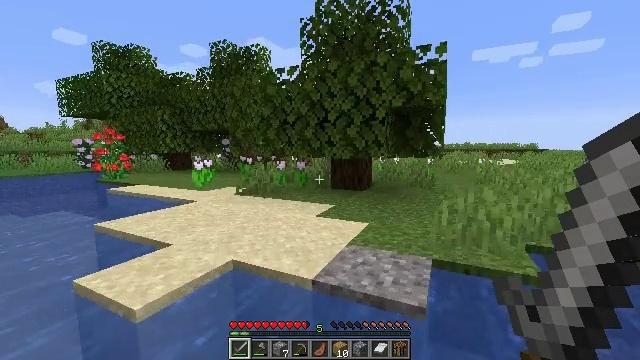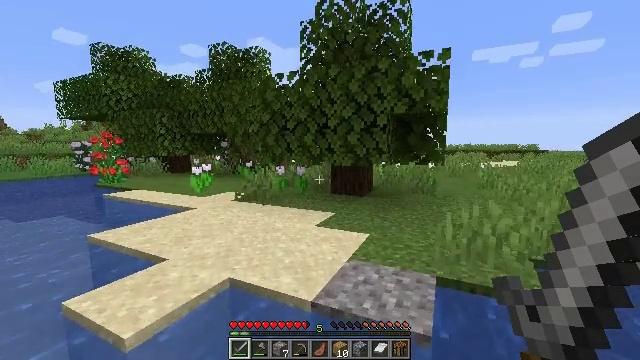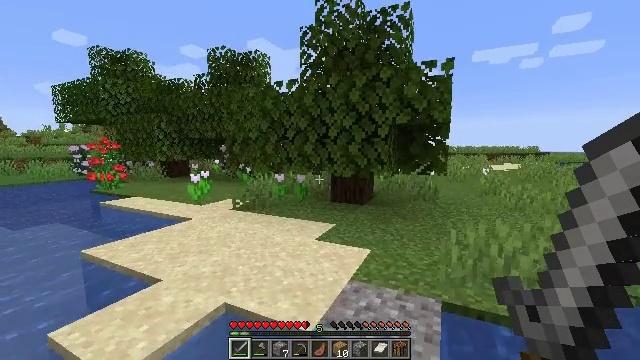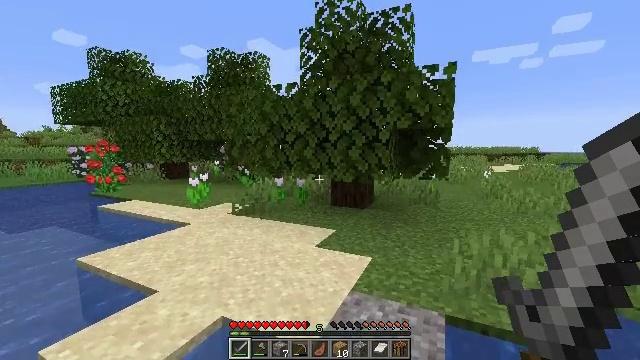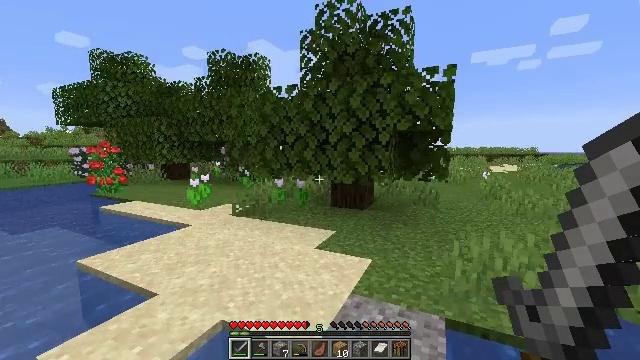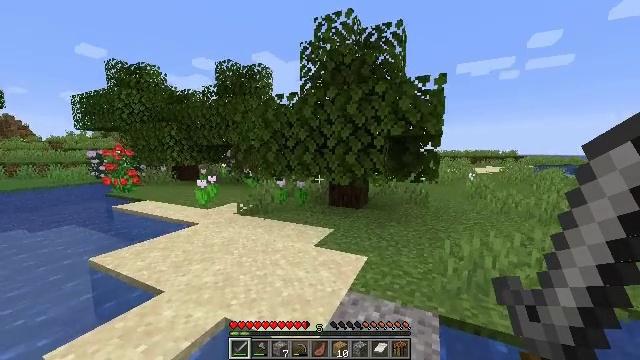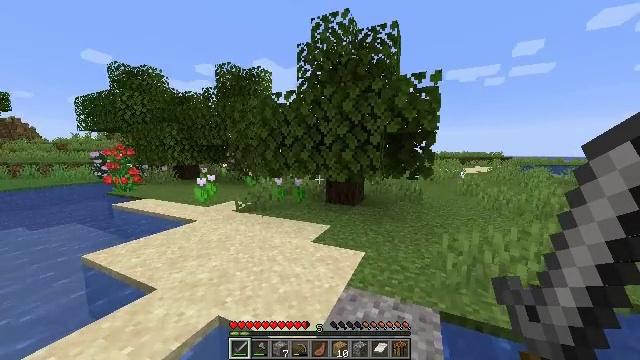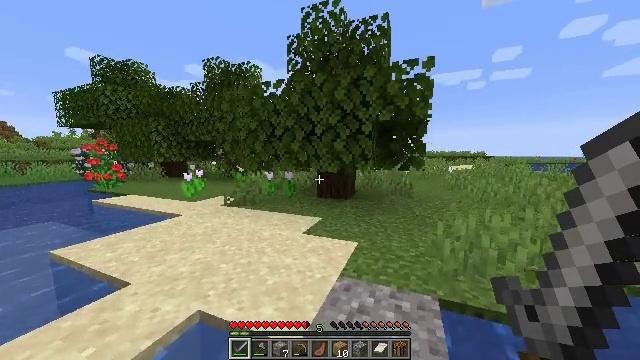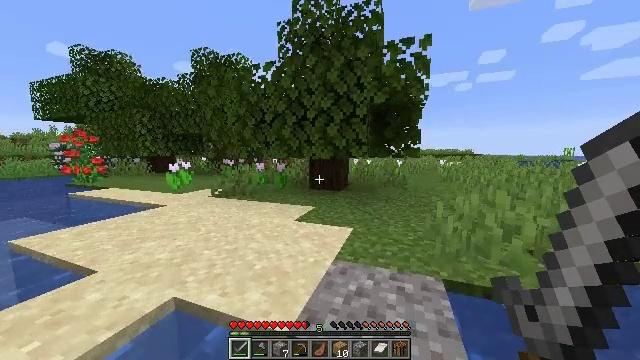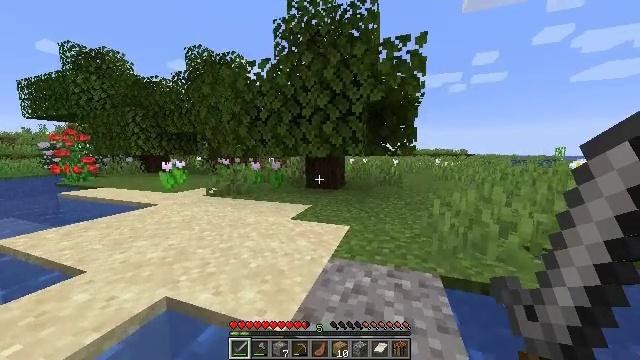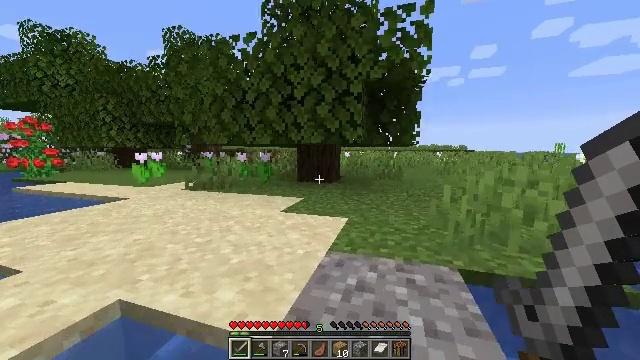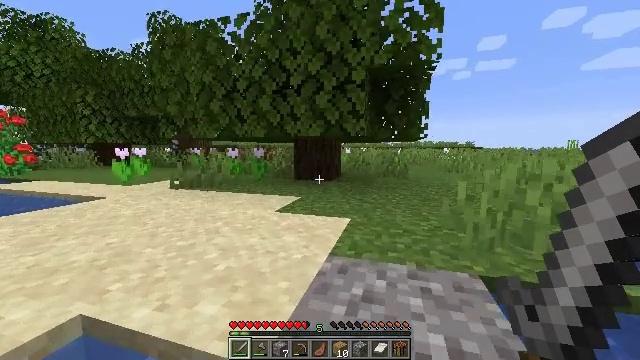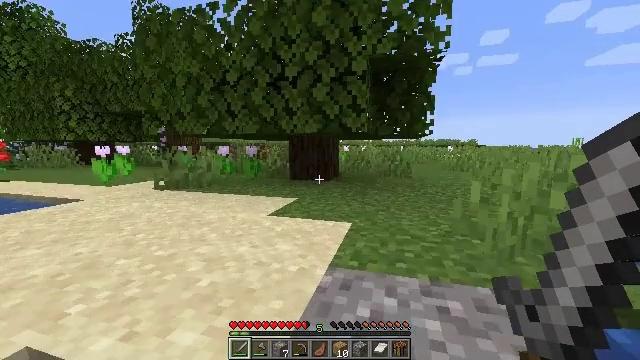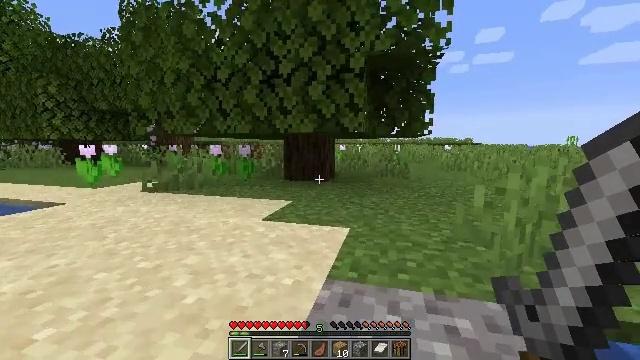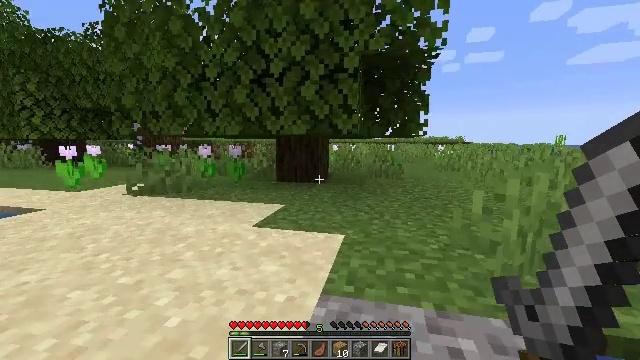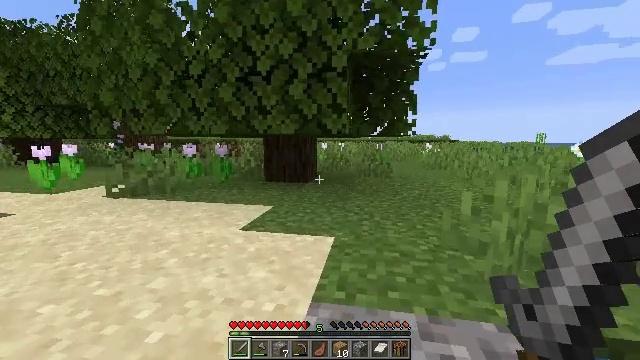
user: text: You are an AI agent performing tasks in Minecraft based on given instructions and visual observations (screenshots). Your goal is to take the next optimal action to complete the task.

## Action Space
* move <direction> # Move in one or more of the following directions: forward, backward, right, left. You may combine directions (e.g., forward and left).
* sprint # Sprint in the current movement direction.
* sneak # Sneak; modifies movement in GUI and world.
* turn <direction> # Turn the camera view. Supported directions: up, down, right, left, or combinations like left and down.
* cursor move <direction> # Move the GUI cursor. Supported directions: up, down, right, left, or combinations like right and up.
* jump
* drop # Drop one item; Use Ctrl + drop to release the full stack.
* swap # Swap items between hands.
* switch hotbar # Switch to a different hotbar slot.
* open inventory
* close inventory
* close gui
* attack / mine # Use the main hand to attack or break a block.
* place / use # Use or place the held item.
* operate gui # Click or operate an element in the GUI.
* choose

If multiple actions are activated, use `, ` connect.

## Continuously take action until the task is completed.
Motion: motion action
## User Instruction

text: Harvest sugar cane from the plant.
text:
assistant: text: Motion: move forward, sprint, jump
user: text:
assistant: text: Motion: move forward, sprint, jump
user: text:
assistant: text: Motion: move forward, sprint, jump
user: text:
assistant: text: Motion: move forward, sprint, jump
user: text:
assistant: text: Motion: move forward, sprint, jump
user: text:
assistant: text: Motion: move forward, sprint, jump
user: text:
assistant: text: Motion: move forward, sprint, turn right, jump
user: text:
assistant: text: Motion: move forward, sprint, turn right, jump
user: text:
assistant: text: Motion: move forward, sprint, turn right, jump
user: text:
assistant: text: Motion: move forward, sprint, turn right, jump
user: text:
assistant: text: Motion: move forward, sprint, jump
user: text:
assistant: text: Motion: move forward, sprint, jump
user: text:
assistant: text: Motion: move forward, sprint, turn right, jump
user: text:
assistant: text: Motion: move forward, sprint, turn right, jump
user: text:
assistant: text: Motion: move forward, sprint, turn right, jump
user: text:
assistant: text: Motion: move forward, sprint, turn right, jump
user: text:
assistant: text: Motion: move forward, sprint, turn right, jump
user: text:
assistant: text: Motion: move forward, sprint, turn right, jump
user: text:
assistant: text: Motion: move forward, sprint, turn right, jump
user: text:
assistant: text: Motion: move forward, sprint, turn right, jump
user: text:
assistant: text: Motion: move forward, sprint, turn right, jump
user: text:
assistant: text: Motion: move forward, sprint, turn right, jump
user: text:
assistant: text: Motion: move forward, sprint, turn right, jump
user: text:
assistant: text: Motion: move forward, sprint, jump
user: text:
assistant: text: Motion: move forward, sprint, jump
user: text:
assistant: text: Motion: move forward, sprint, turn right, jump
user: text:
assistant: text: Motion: move forward, sprint, turn right, jump
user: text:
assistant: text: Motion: move forward, sprint, turn right, jump
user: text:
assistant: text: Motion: move forward, sprint, jump
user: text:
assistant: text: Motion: move forward, sprint, jump